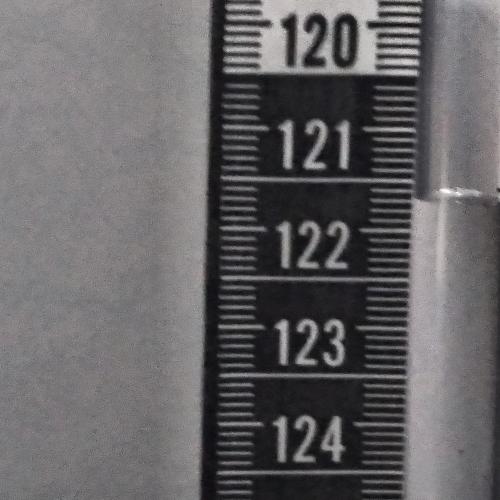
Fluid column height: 121.7 cm